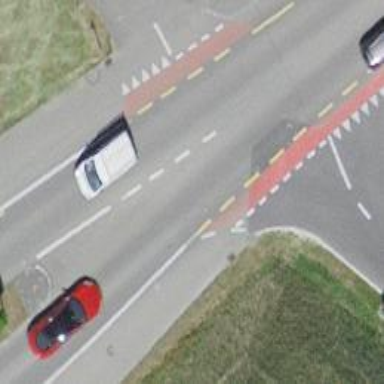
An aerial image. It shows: Primary highway with asphalt surface and designated lane for cyclists.